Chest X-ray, AP view. Patient: 38 years old, sex M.
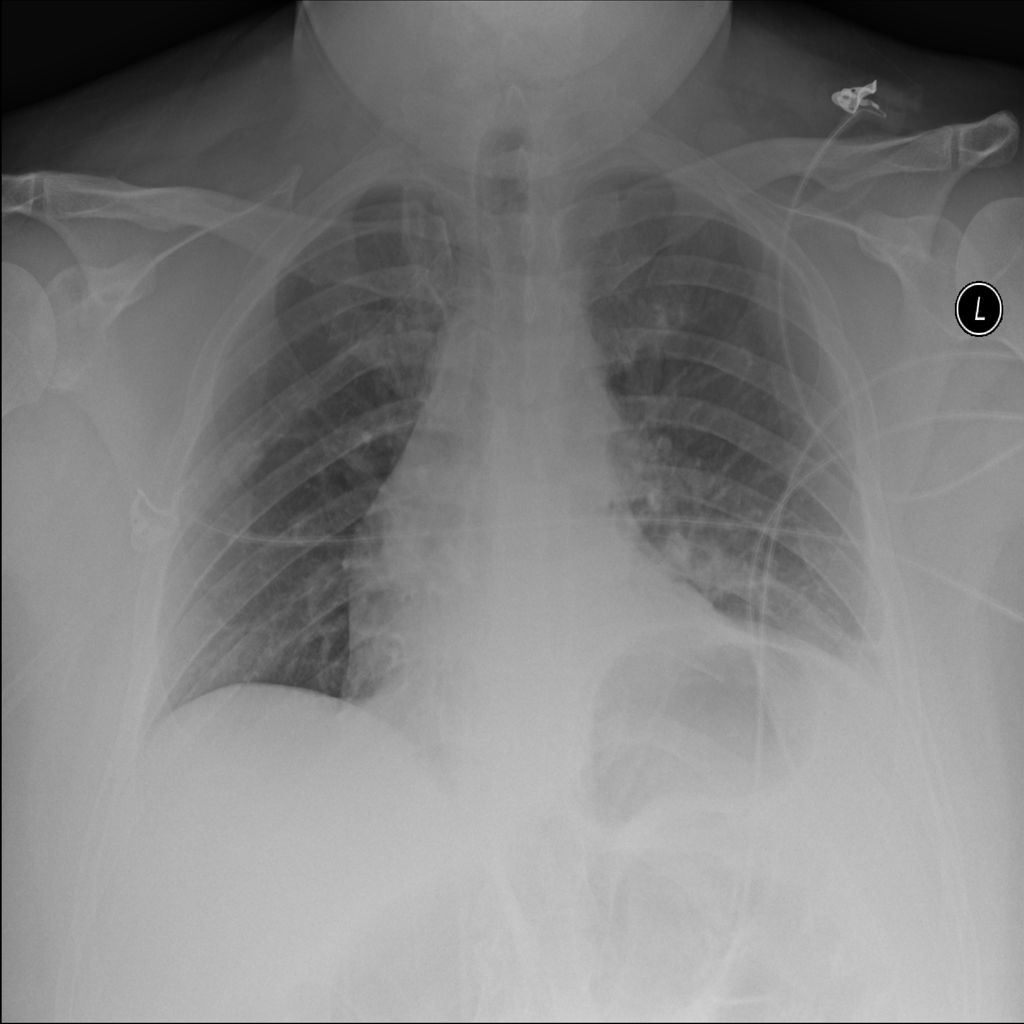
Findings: Atelectasis